Chest X-ray:
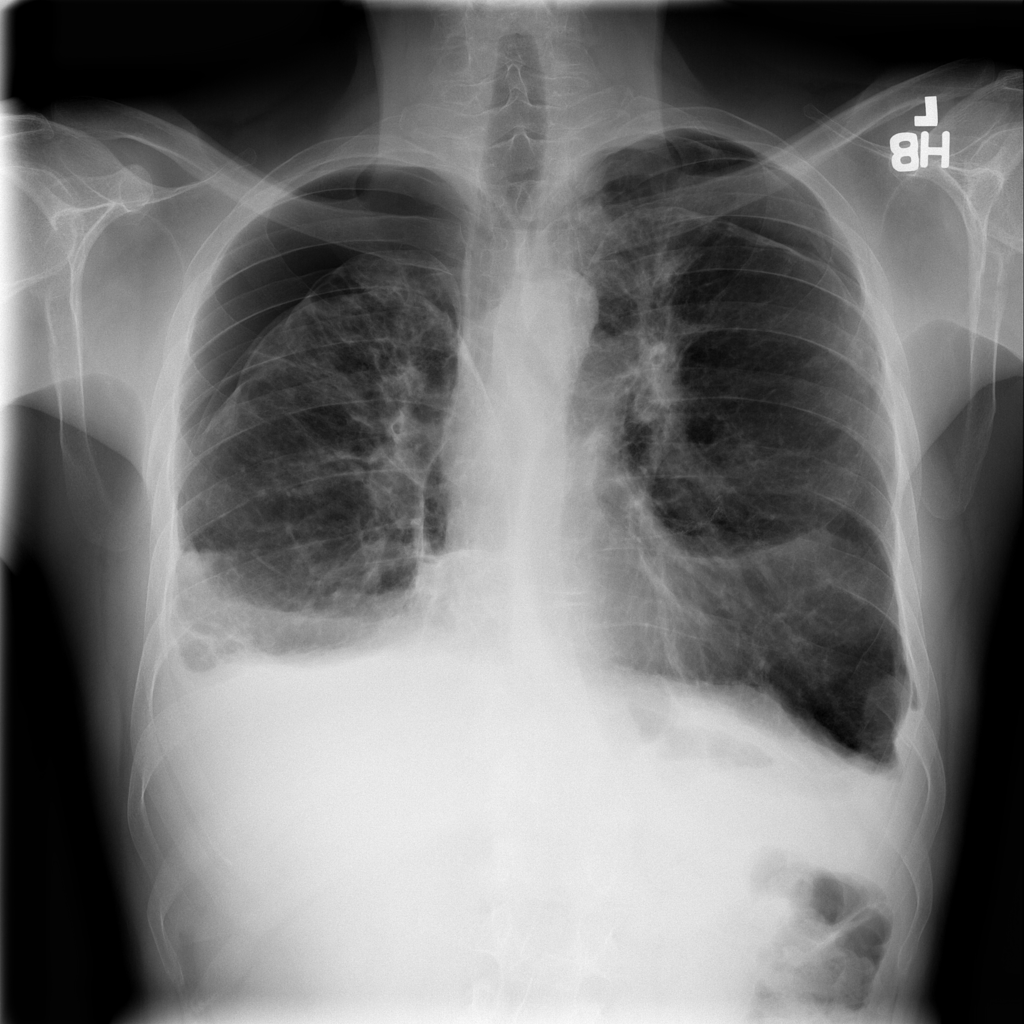
Findings: Pneumothorax, Effusion, Consolidation, Emphysema
No abnormal finding: no